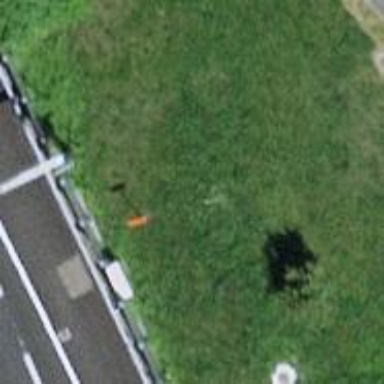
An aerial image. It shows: Pole with roof-covered pipeline marker.